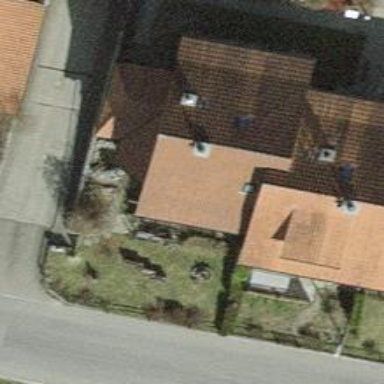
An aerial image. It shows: Terrace building with red roof.